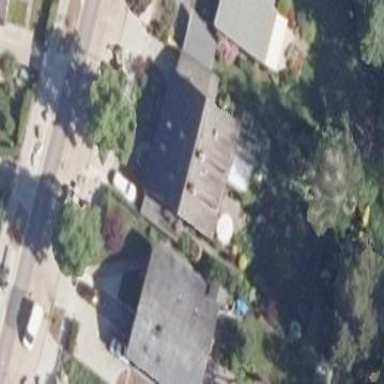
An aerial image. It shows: Detached building.